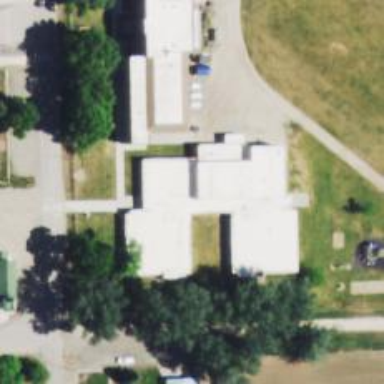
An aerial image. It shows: School.